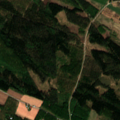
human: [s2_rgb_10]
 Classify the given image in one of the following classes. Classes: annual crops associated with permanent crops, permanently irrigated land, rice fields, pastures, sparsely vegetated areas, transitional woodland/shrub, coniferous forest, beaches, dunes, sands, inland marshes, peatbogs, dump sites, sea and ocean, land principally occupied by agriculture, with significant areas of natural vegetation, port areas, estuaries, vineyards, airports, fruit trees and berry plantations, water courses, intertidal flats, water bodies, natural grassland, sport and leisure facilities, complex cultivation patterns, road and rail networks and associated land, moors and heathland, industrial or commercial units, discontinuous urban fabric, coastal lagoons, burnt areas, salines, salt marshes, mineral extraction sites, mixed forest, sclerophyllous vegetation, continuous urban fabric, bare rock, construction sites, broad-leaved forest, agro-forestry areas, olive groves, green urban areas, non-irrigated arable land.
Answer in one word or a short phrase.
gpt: land principally occupied by agriculture, with significant areas of natural vegetation, broad-leaved forest, mixed forest